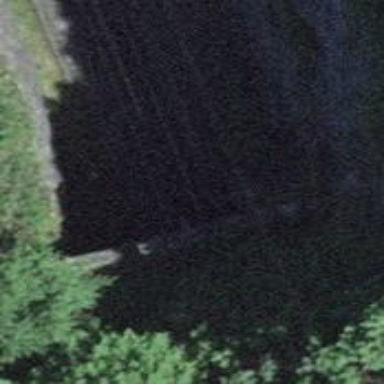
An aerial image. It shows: Rail tunnel with electrified contact line. There is one track running through the tunnel.